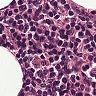
Metastatic tissue present: no